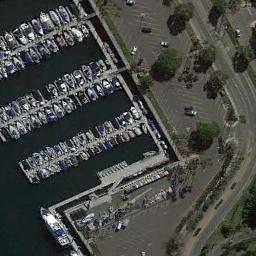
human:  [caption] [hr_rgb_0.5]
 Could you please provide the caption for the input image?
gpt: The harbor has lots of neatly docked boats and a parking lot is next to the harbor .

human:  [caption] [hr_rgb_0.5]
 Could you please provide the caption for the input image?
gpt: Many ships are in the harbor .

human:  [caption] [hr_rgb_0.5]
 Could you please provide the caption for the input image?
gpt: The harbor has many branches .

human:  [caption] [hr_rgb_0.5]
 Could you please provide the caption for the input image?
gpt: Many ships moored neatly on the sea side by the harbor surrounded by parking lots and lawns .

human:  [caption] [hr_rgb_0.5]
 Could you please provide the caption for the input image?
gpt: There are many ships and a parking lot with several cars at the harbor .